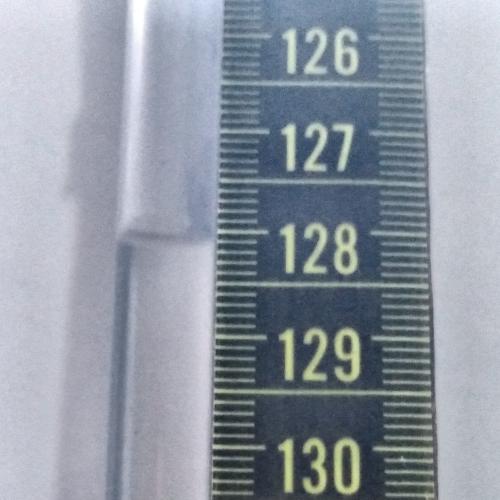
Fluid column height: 128.1 cm